Interaction volume radius: 5 \u00c5
Interaction volume height: 30 \u00c5
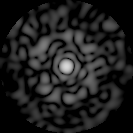
Disorder parameter: 0.8214